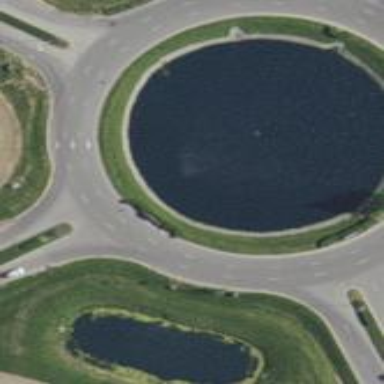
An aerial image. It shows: Roundabout at tertiary road junction.